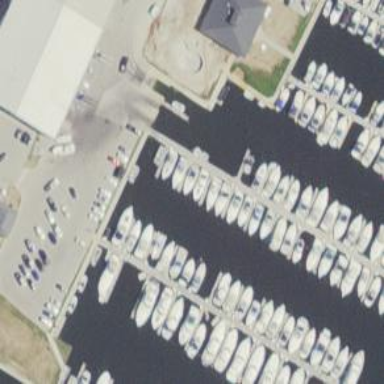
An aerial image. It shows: Man-made pier.